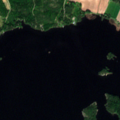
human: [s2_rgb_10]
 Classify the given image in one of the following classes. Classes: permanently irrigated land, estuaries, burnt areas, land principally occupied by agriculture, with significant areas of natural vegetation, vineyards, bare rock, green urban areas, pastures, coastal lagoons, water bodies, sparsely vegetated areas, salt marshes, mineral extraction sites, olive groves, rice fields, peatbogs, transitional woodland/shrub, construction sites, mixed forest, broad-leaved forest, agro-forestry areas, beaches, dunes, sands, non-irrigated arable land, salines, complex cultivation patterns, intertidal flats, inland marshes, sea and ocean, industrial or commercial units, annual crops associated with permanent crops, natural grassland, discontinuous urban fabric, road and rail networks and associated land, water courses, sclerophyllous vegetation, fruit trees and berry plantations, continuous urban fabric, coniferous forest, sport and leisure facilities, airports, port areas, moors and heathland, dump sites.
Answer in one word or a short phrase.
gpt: non-irrigated arable land, coniferous forest, mixed forest, water bodies